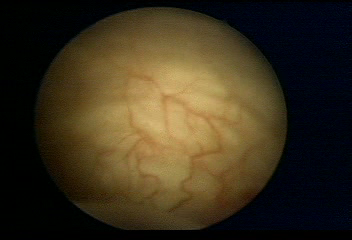
Modality: WLC
Class: Normal mucosa
Bladder cancer association: No